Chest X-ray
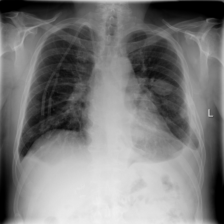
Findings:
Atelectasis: negative
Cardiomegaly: negative
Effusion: positive
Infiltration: negative
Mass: positive
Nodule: negative
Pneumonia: negative
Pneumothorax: negative
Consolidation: negative
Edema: positive
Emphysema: negative
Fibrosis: negative
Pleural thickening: negative
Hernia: negative